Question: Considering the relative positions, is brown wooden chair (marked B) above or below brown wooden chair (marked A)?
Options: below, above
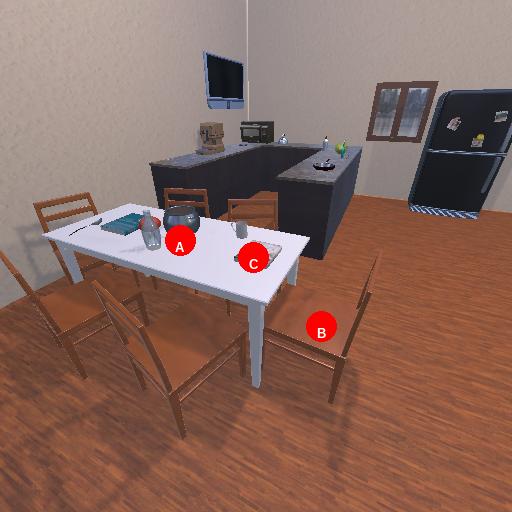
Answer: below